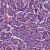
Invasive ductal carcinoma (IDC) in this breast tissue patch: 1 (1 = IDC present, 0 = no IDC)